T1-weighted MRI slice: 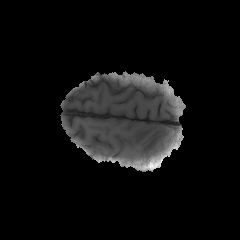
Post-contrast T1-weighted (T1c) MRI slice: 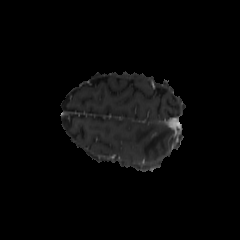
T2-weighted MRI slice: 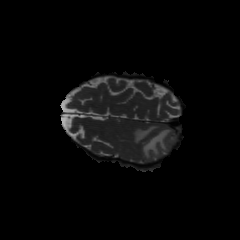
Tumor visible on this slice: yes